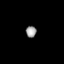
Tissue: skin
Cell type: Epithelial cells
Senescence score: 0.1899
Nuclear area (px): 119
Mean DAPI intensity: 154.857